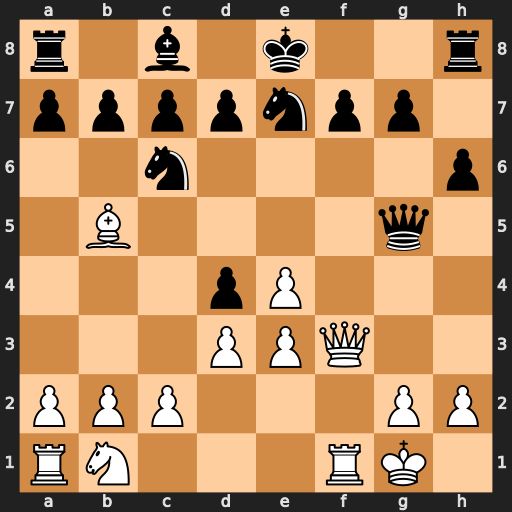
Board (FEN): r1b1k2r/ppppnpp1/2n4p/1B4q1/3pP3/3PPQ2/PPP3PP/RN3RK1
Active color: w
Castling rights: kq
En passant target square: -
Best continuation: Qxf7+ Kd8 Qf8+ Rxf8 Rxf8#